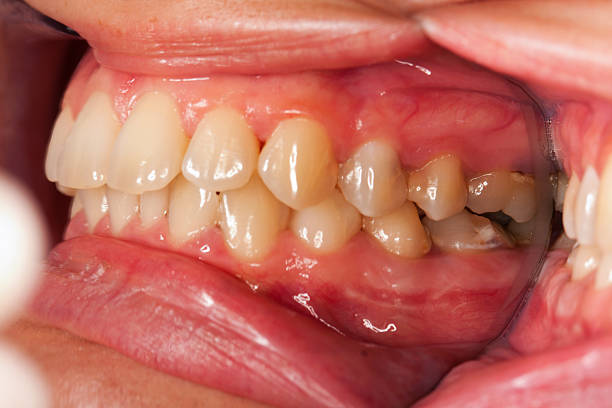
Condition: Gingivitis